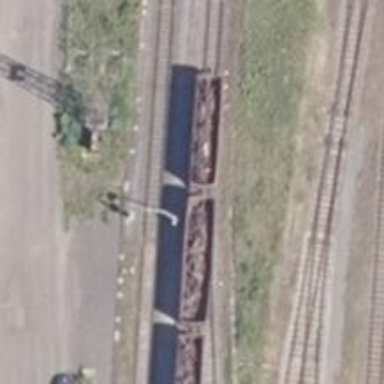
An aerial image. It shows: Railway switch.